Question: I want to follow the structure of prod-test-dev.
In a git environment I would have a single project folder with 3 branches(prod-branch, test-branch, dev-branch).
How is this achieved with mercurial? As far as I understand you need to have 3(!) different projects. A project representing the production branch, another the dev etc.
This seems inefficient. Is there another way to achieve this? It can be that I have not really understood branches.
Update with pic showing the flow when I create this 3 branches in Mercurial:

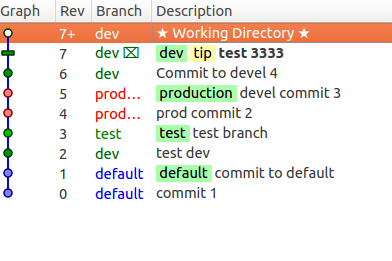
Answer: Basic 'prod-test-dev' flow would look like this:
Create new repository (or start with existing one). For start you have to create three named branches with following commands:
'''
hg branch prod
hg commit -m"prod branch"
hg branch test
hg commit -m"test branch"
hg branch dev
hg commit -m"dev branch"
'''
After you are done your repository will look like this:

For development process you would update repository to 'dev' branch and do some development there. After you have commited all changes to 'dev' and are ready to release that code to testing do following 'update' to 'test' branch select 'dev' branch in and perform 'merge with local' ('dev' branch). Do the code fixing in 'test' branch and when you are done merge back changes from 'test' to 'dev' branch ('update' to 'dev', select 'test' branch - 'merge with local'). Repeat cycle until you are ready for production. Then update to 'prod' branch, select 'test' and 'merge with local' - and you will have your production code ready in 'prod' branch.
After one development test production cycle your repository would look like this:

You should also never close any of those three branches since they represent base for your workflow.